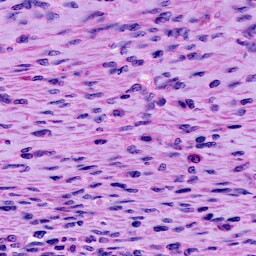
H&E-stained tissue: Cervix